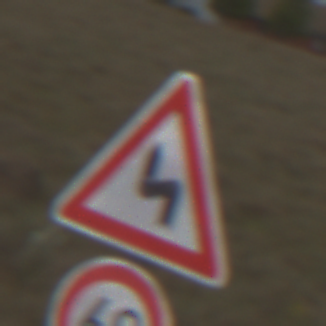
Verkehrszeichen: DoppelkurveZunaechstLinks
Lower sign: Geschwindigkeit60
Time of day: Midday
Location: Outdoor (Nature)
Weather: PartlyCloudy
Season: NotSpecified
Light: Natural